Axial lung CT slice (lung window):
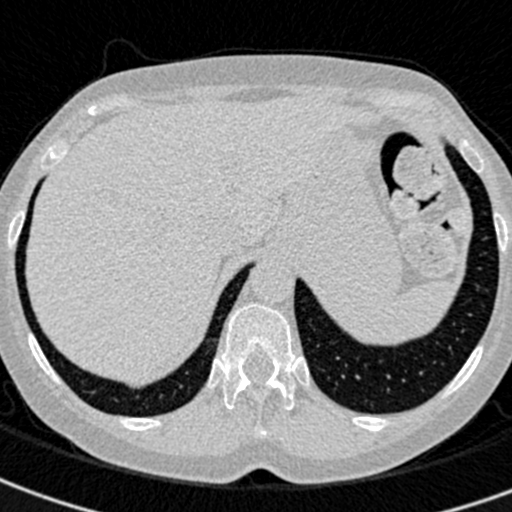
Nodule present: no